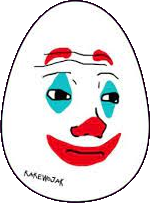
Label: 5_Objakt